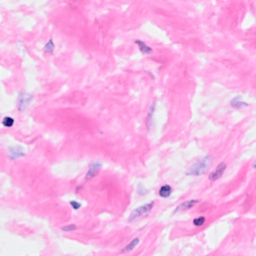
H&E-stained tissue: Breast